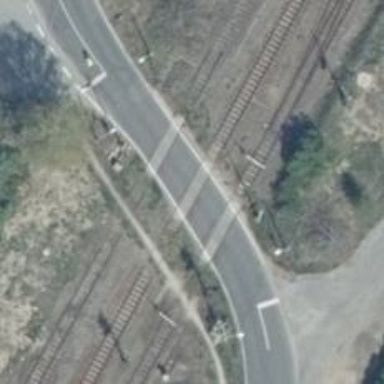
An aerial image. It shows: Full barrier level crossing along the railway.